Question: I am setting a UILabels frame based on what is returned by UIFont sizeWithFont but for whatever reason when i use a custom font, the values that are returned include some padding as seen below.
When i use the text is vertically aligned in the middle (), but when i use i end up with padding under the text. Any reason why is adding in the padding?

Heres my code...
'''
CGRect frameLabel = label.frame;
CGSize sizeLabel = [label.text sizeWithFont:label.font];
frameLabel.size.width = sizeLabel.width;
frameLabel.size.height = sizeLabel.height;
[label setBackgroundColor:[UIColor redColor]];
'''
** Edit **
I can calculate the top and bottom padding using this code and adjust the labels to vertically center my label where it needs to be
'''
float topPadding = [label.font ascender] - [label.font capHeight];
float bottomPadding = [label.font lineHeight] - [label.font ascender];
'''
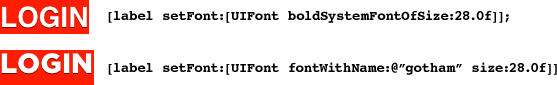
Answer: Font is the only possible cause of this padding, but if you only need one-line labels, don't waste your time editing the font, just reduce the label's height by those few pixels after setting a proper frame by doing something like this:
'''
label.frame = CGRectInset(label.frame, 0, bottomPadding);
'''
Also, instead of:
'''
CGRect frameLabel = label.frame;
CGSize sizeLabel = [label.text sizeWithFont:label.font];
frameLabel.size.width = sizeLabel.width;
frameLabel.size.height = sizeLabel.height;
'''
You can just call:
'''
[label sizeToFit];
'''